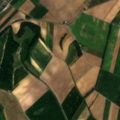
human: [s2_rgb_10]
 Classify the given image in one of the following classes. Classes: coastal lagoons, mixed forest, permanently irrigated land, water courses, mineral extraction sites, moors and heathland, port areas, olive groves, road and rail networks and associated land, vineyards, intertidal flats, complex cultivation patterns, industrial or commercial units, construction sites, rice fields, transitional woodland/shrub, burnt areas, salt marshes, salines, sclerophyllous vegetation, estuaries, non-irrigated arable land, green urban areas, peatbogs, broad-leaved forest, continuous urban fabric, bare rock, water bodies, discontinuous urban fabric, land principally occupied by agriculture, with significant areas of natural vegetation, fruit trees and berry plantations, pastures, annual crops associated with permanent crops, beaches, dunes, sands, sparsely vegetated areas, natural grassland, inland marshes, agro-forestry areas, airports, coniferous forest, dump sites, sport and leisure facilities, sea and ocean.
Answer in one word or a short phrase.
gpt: discontinuous urban fabric, non-irrigated arable land, land principally occupied by agriculture, with significant areas of natural vegetation